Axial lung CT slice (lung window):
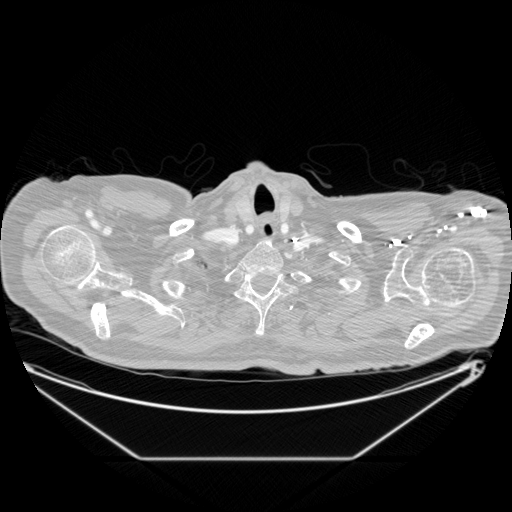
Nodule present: no